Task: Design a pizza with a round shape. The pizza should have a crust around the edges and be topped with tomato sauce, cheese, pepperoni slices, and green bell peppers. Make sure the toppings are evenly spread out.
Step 599:
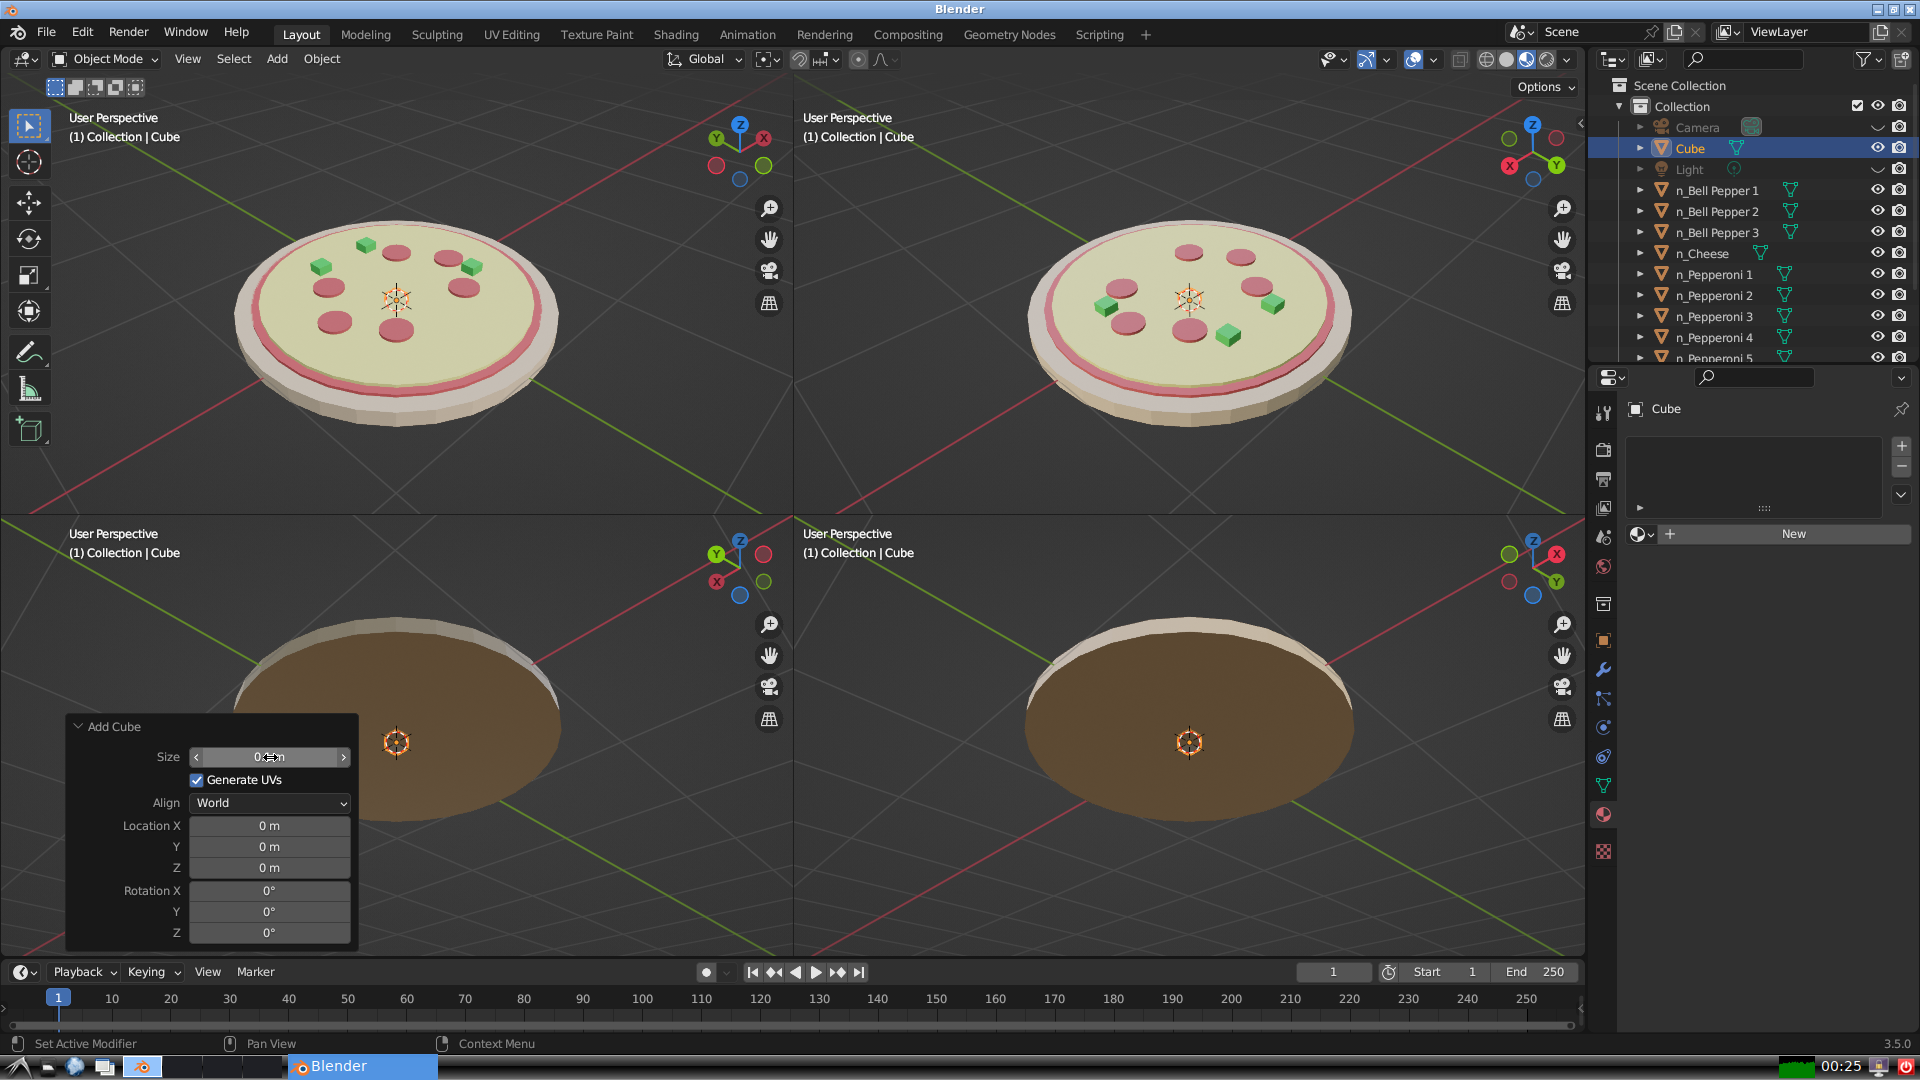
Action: {"mouse_move": [960, 540]}